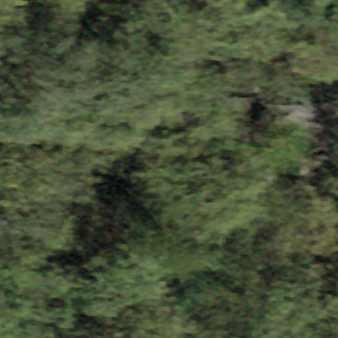
Label: other